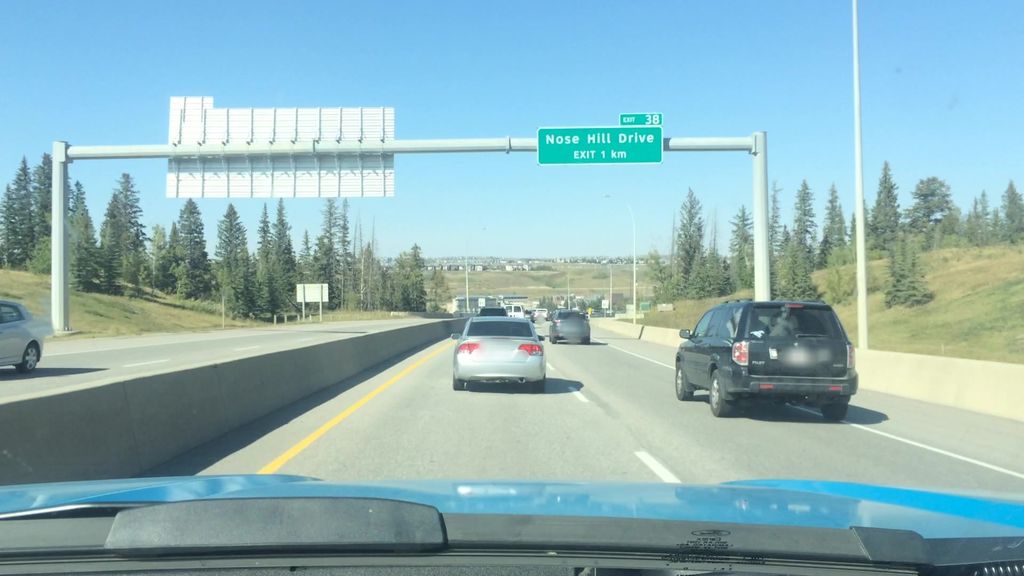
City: calgary